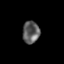
Tissue: lung
Cell type: T cells
Senescence score: 0.2288
Nuclear area (px): 373
Mean DAPI intensity: 92.855